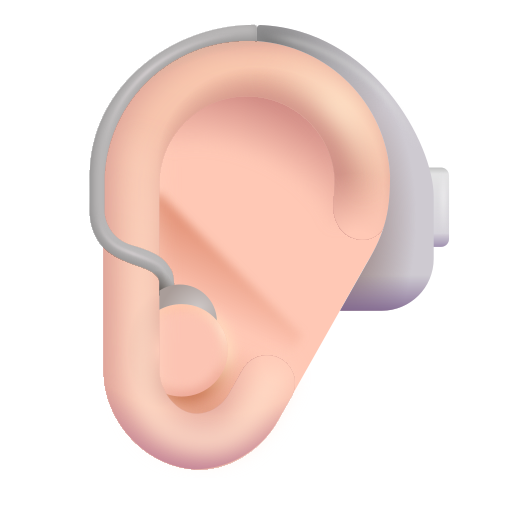
ear with hearing aid color light